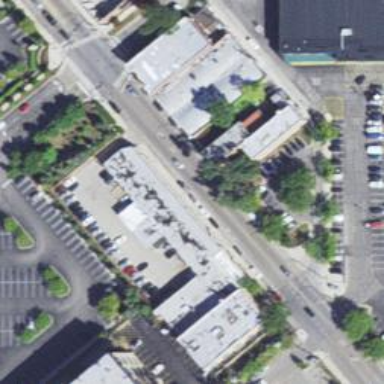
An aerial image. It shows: Retail building.